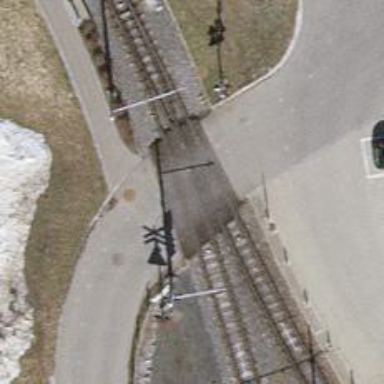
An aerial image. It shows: Narrow gauge railway with electrified contact lines.